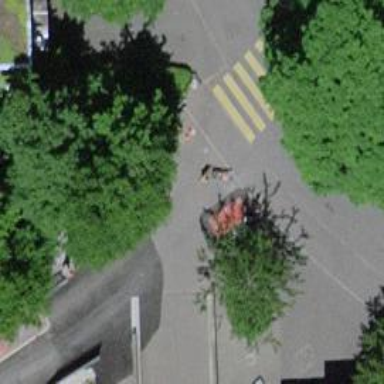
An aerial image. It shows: Kerb barrier.